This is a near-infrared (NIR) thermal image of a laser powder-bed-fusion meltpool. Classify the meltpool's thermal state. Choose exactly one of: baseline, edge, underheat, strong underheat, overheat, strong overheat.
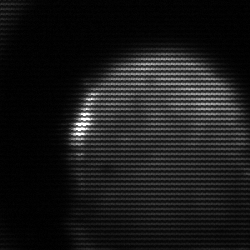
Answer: edge